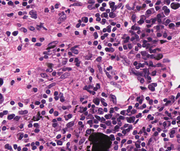
Tumor epithelial tissue: no
Tumor-associated stroma tissue: yes
Normal tissue: no